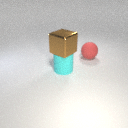
large cyan rubber cylinder to the left of large red rubber sphere